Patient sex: F
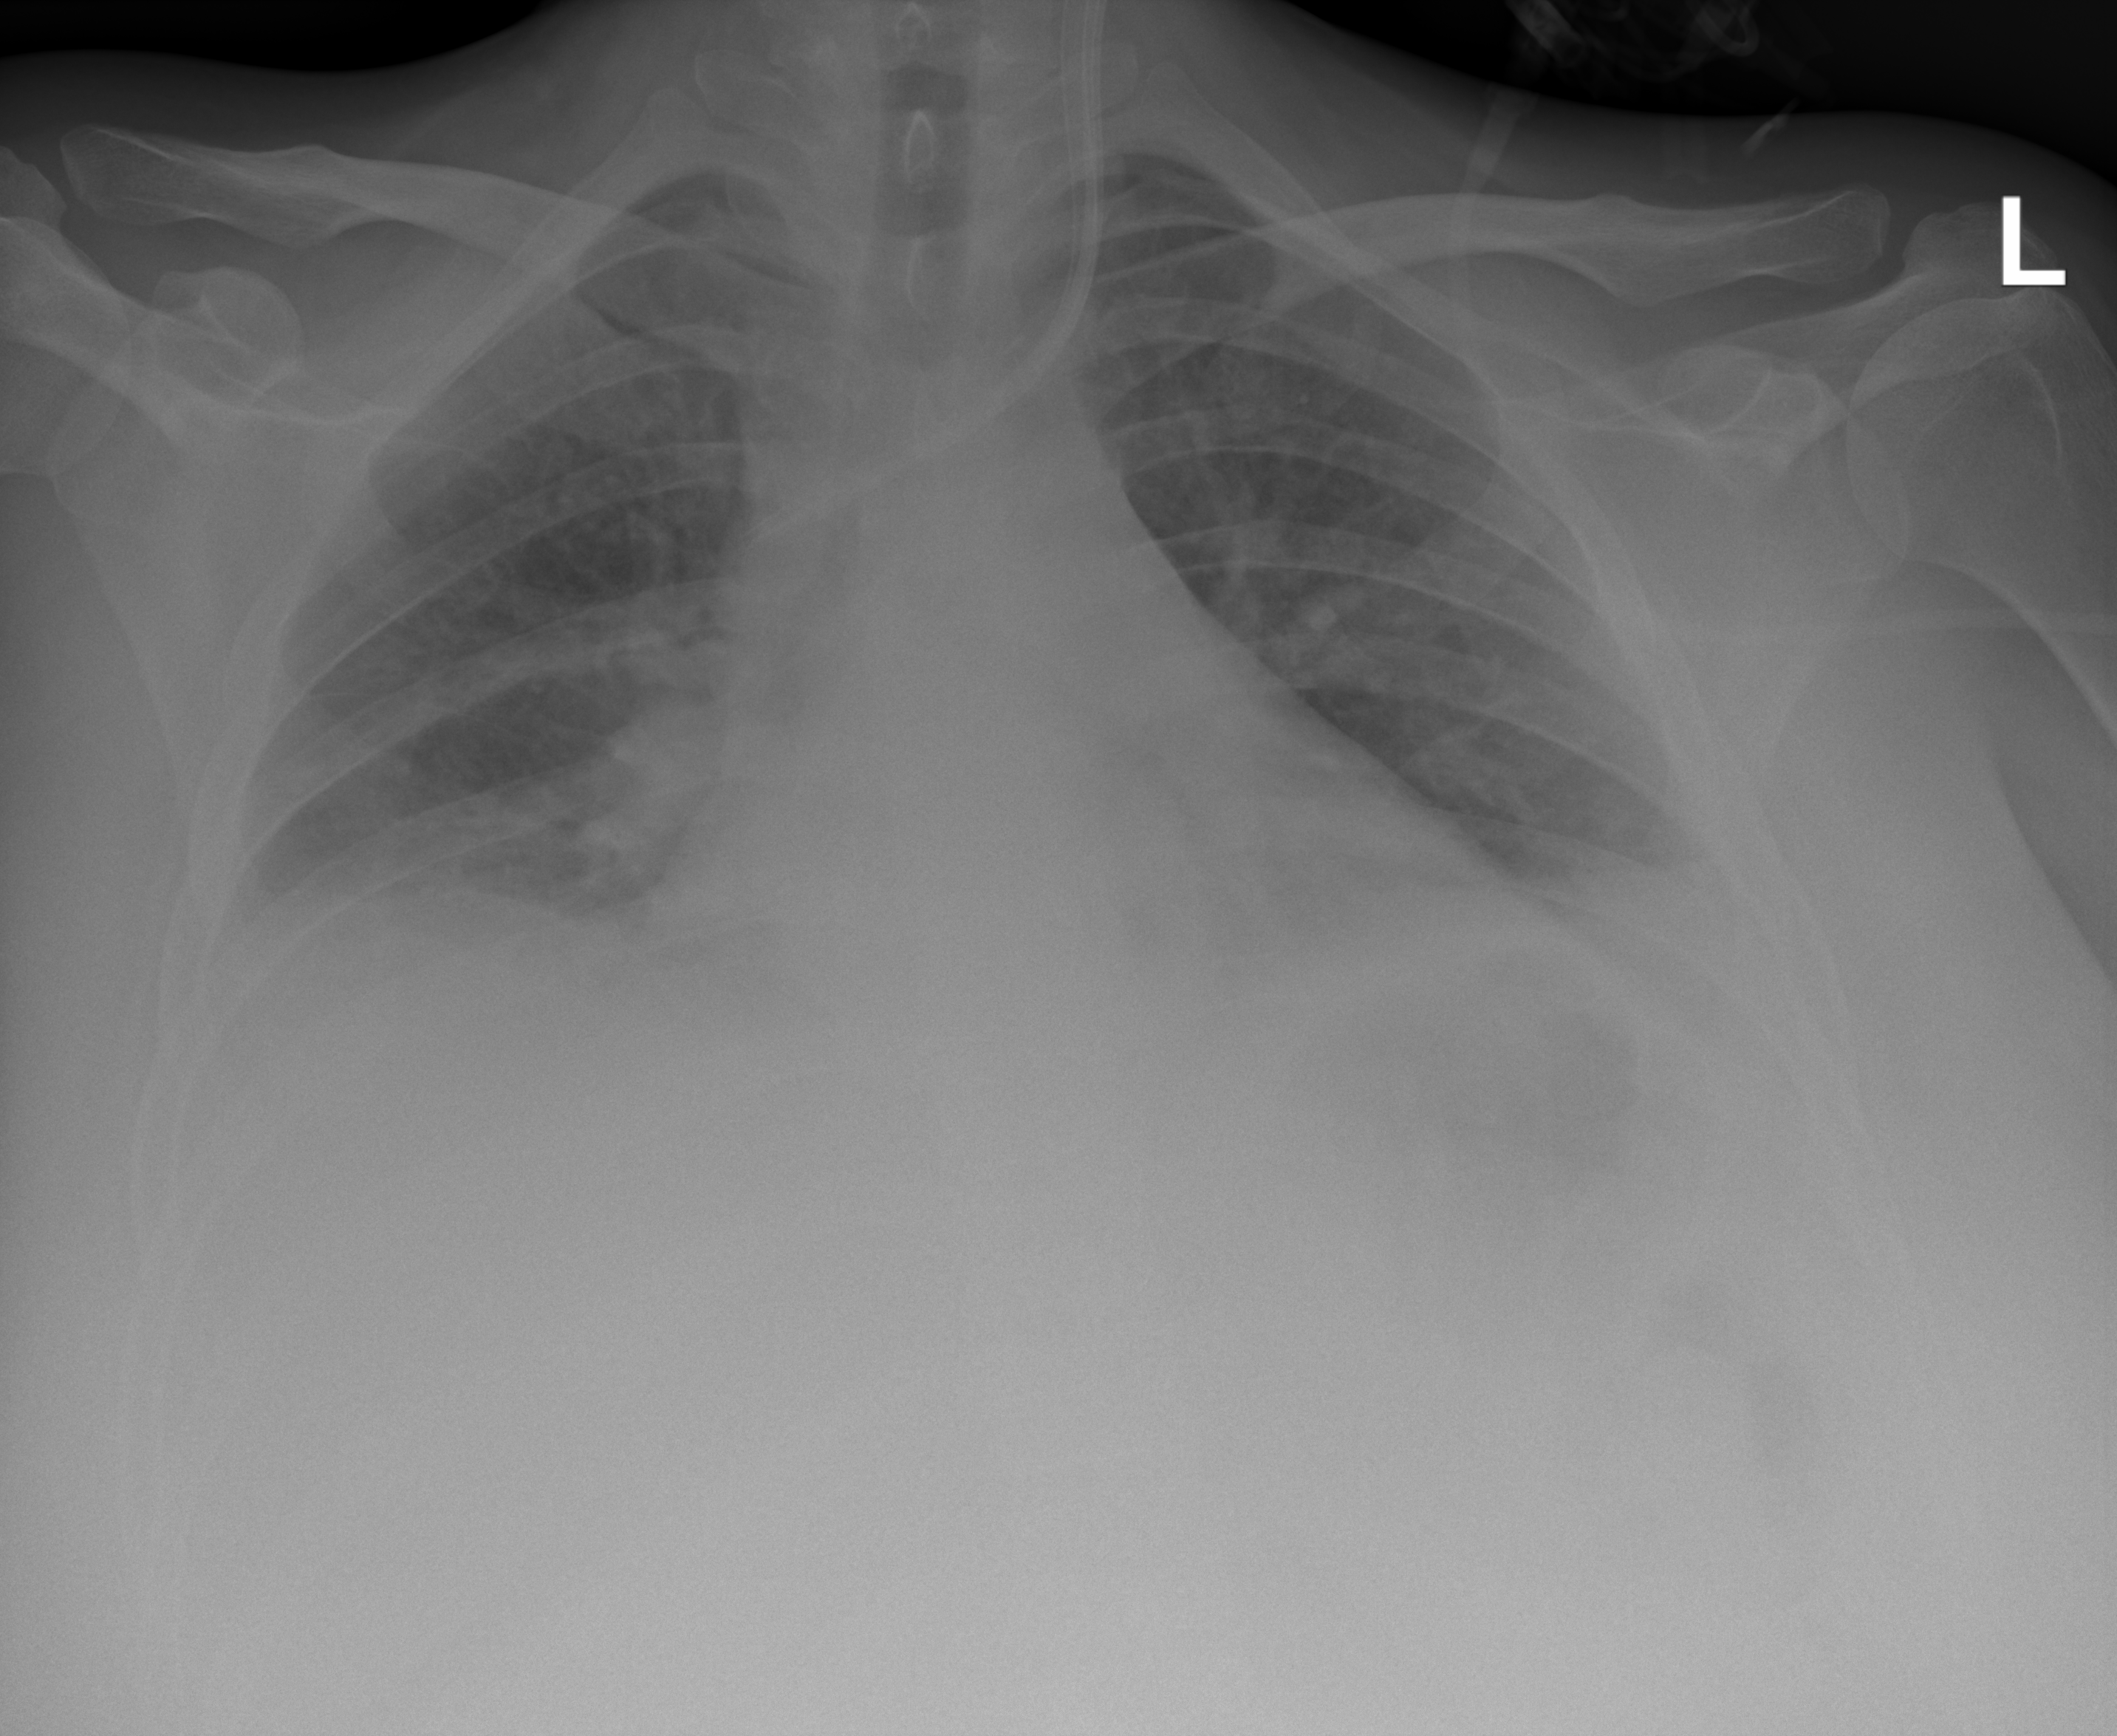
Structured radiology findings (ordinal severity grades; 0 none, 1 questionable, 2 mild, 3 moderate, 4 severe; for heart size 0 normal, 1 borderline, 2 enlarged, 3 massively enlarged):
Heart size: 2
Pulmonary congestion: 2
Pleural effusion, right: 2
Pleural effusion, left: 2
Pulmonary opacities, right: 2
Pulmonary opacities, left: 0
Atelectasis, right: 2
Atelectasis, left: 2